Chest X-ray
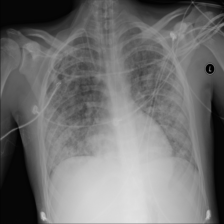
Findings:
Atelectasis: negative
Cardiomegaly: negative
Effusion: negative
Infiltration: positive
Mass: negative
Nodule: negative
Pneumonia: negative
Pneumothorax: negative
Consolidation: negative
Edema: positive
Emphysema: negative
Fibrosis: negative
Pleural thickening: negative
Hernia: negative